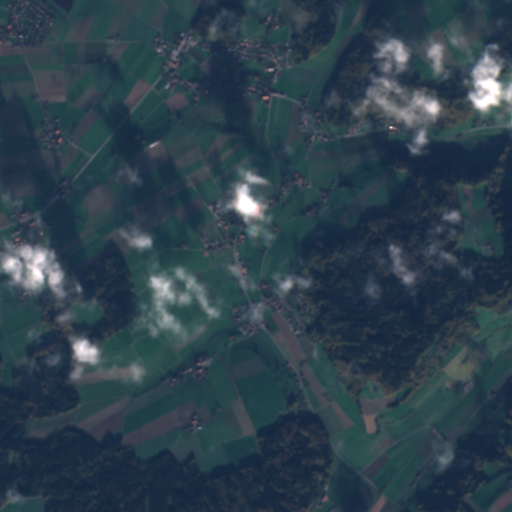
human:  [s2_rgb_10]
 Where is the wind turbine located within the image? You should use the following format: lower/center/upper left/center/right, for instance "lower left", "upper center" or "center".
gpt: The wind turbine is located in the upper left of the image.
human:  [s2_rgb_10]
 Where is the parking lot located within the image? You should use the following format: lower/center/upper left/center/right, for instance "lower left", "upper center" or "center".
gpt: There is no parking lot in the image.